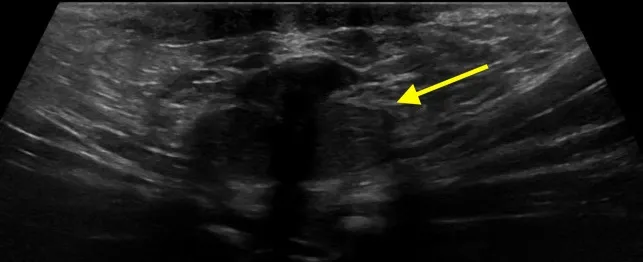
Ultrasound image of the scrotum shows empty scrotum (yellow arrow).
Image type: radiology (ultrasound)